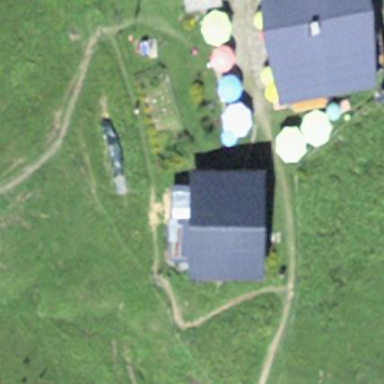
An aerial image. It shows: Outdoor seating area for leisure land.